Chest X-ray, PA view. Patient: 75 years old, sex F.
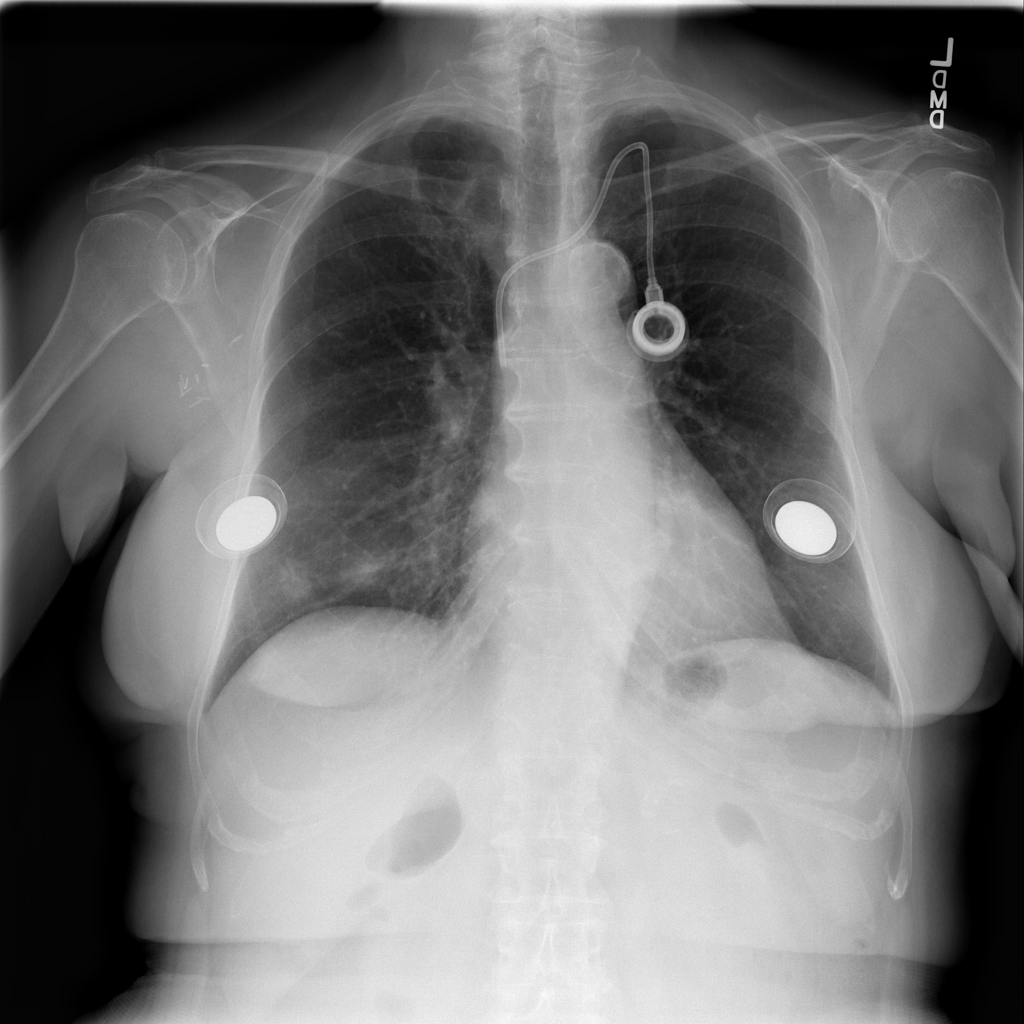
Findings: Nodule